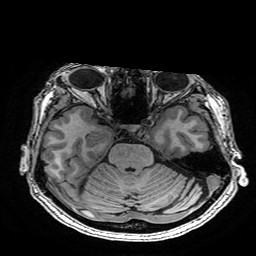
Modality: T1w
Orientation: coronal
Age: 67
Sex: female
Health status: healthy
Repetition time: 2.53 s
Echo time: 0.0034 s